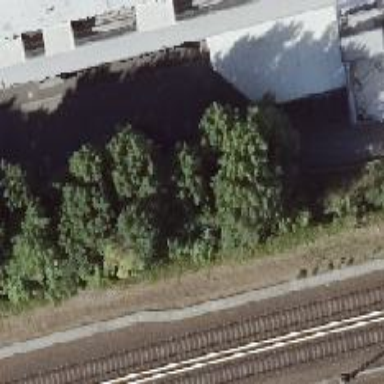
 deciduous trees create picturesque scene along the urban setting."